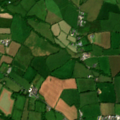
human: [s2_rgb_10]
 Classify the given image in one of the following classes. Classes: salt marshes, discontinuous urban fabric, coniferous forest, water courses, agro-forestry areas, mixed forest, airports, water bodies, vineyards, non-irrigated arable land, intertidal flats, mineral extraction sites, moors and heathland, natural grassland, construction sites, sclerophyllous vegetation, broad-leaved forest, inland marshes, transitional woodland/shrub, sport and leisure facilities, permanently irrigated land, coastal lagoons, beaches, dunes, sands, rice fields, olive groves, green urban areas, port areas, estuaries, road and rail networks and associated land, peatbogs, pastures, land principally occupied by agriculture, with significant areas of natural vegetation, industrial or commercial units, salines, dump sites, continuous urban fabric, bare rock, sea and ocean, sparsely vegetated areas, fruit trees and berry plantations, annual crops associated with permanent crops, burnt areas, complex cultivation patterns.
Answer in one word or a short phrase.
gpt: pastures